Question: I've configured a custom weblink field for defect in Rally. And i would like to use Rally rest .net api to submit new defect with value of custom weblink field accordingly to Rally.
Unluckily that weblink instance needs LinkID and DisplayString value, i don't know how to initiate a weblink instance to set for the field of defect.
I also have tried to set a DynamicJsonObject which is supported by Rally rest .net api to that field but it still failed.
The debugging screenshot

Please help!
I've tried posting defect with the sample code as below:
'''
var api = new RallyRestApi("<myusername>", "<mypassword>", "https://community.rallydev.com");
var defect = new DynamicJsonObject();
defect["Name"] = "Sample Defect";
defect["Description"] = "Test posting defect with weblink type field";
defect["Project"] = "https://trial.rallydev.com/slm/webservice/1.29/project/<PHONE>.js";
defect["SubmittedBy"] = "https://trial.rallydev.com/slm/webservice/1.29/user/<PHONE>.js";
defect["ScheduleState"] = "In-Progress";
defect["State"] = "Open";
defect["Severity"] = "Major Problem";
defect["Priority"] = "High Attention";
defect["CustWebLink"] = new DynamicJsonObject(new Dictionary<string, object>
{
{"DisplayString", "abc"},
{"LinkID", "123"}
});
CreateResult creationResult = api.Create("defect", defect);
'''
And now the defect is able to be posted to Rally, but not have value of CustWebLink. While investigating i see the CustWebLink field was ignored in serialization of posting request.
'''
Rally.RestApi Post Response: {"CreateResult": {"_rallyAPIMajor": "1", "_rallyAPIMinor": "29", "Errors": [], "Warnings": ["Ignored JSON element defect.CustWebLink during processing of this request."],.....}
'''
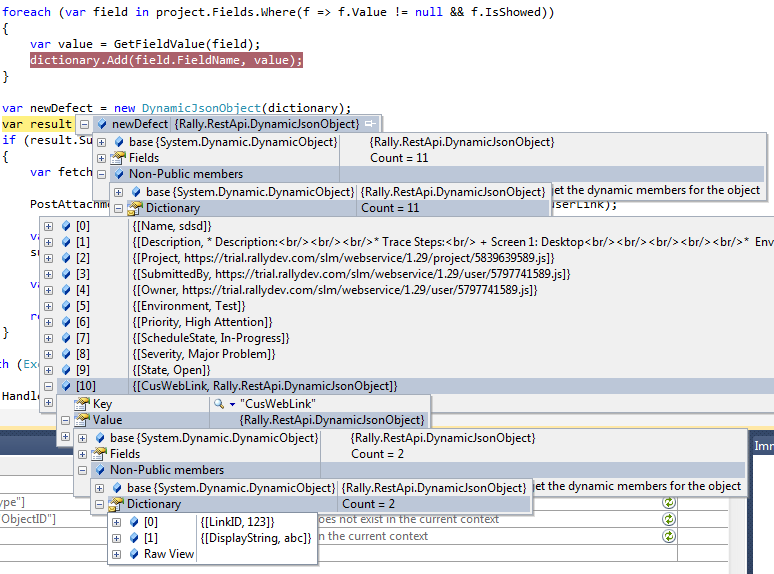
Answer: This is relatively straightforward, you just need to create separate DynamicJsonObject for the Weblink, and assign values to it for the LinkID and DisplayString attributes. Then, assign the Weblink object as a Field for the Defect. Here's a simple example:
'''
//Set our Workspace and Project scopings
String workspaceRef = "/workspace/<PHONE>";
String projectRef = "/project/<PHONE>";
DynamicJsonObject myDefect = new DynamicJsonObject();
DynamicJsonObject myWeblink = new DynamicJsonObject();
// Populate the Weblink
myWeblink["LinkID"] = "123456";
myWeblink["DisplayString"] = "External Image Link";
// Populate the Defect
myDefect["Name"] = "My Defect";
myDefect["Priority"] = "Normal";
myDefect["Workspace"] = workspaceRef;
myDefect["Project"] = projectRef;
myDefect["zWeblinkField"] = myWeblink;
CreateResult createDefect = restApi.Create("Defect", myDefect);
'''